Field crop: maize
Growth stage: 2
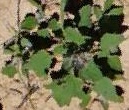
Species: chenopodium